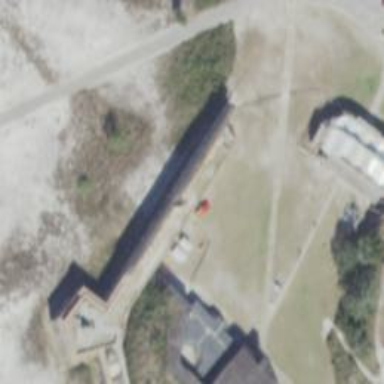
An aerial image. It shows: Historic cannon.